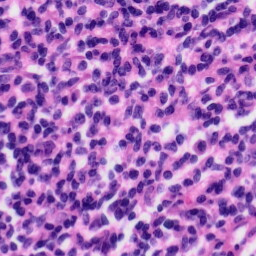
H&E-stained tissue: Tonsil